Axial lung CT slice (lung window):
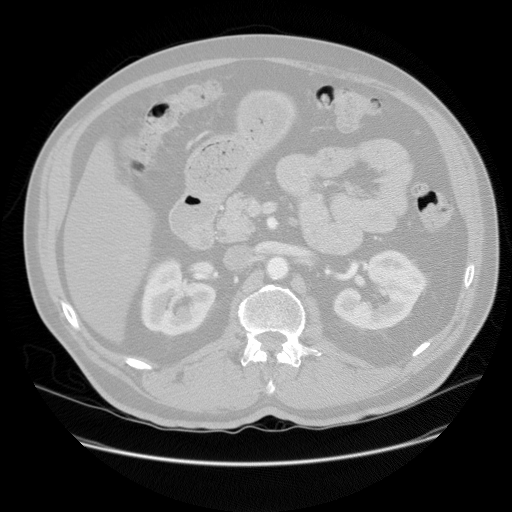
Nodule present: no